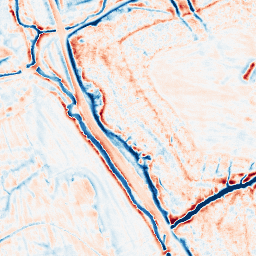
Category: edge_preserving
Decomposition family: bilateral
Decomposition parameters: d: 15
sigma_color: 50
sigma_space: 25
Upsampling method: quintic
Upsampling parameters: scale: 8
Upsampling scale: 8